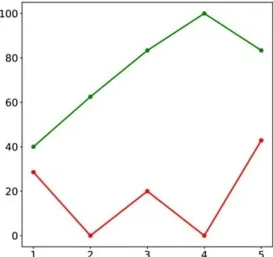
Percentage of CRs and latency of the first peak progression from block to block before (red) and after (green) tDCS. Right panel: First peak latency calculated from the data averaged in blocks in Figures 2A,C. Time zero for latency calculation corresponds to the onset of the US.
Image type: chart (chart)